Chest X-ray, PA view. Patient: 47 years old, sex M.
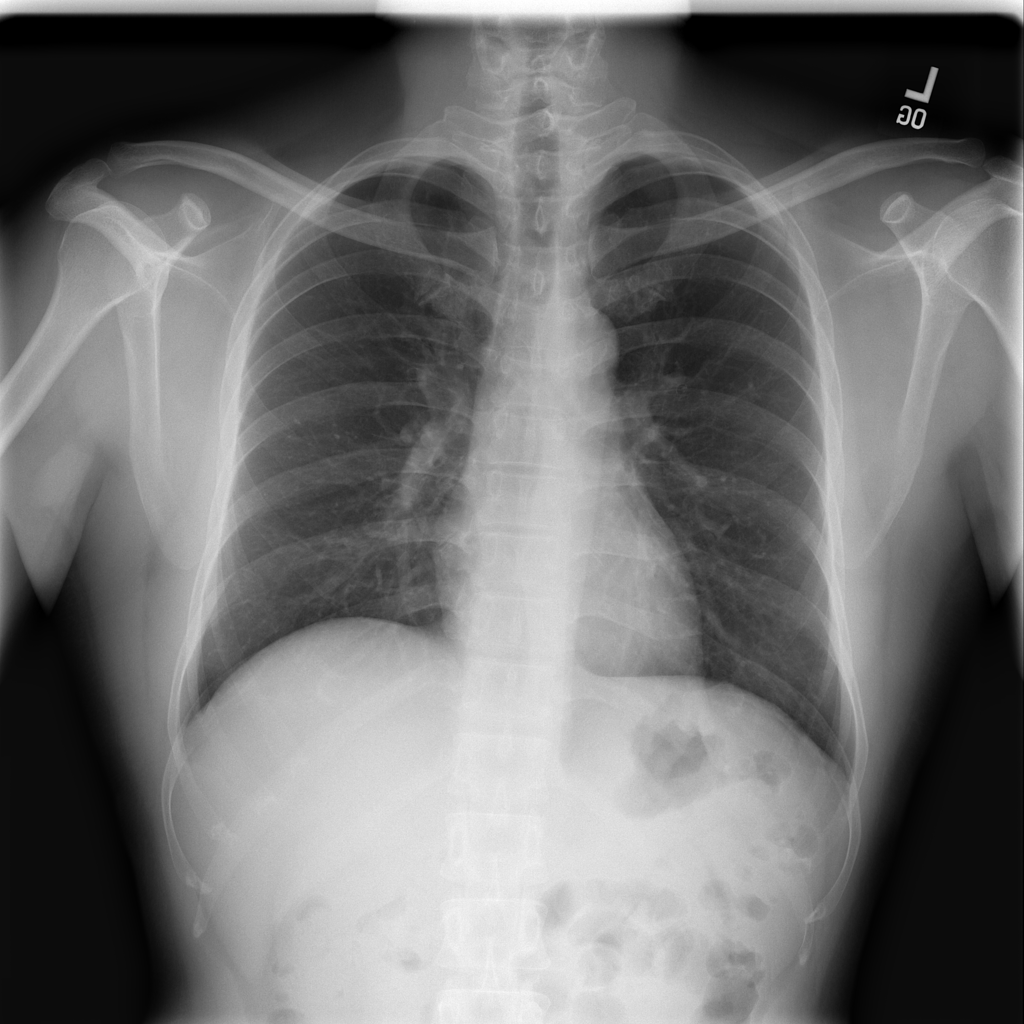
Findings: No Finding